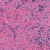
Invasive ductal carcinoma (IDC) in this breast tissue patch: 0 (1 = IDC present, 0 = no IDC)